Interaction volume radius: 5 \u00c5
Interaction volume height: 25 \u00c5
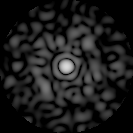
Disorder parameter: 0.7568